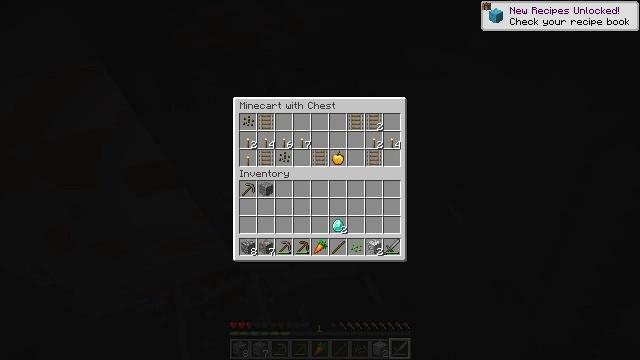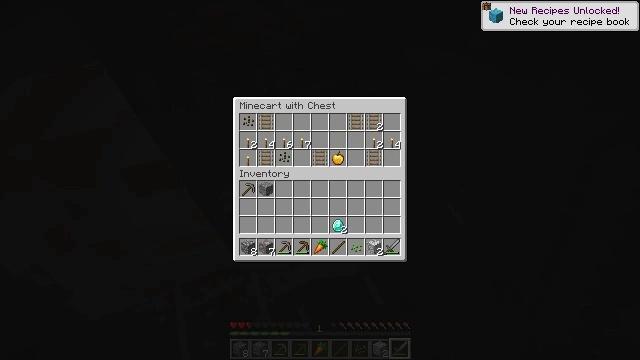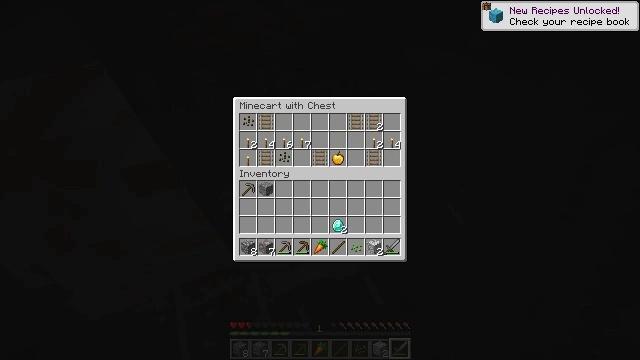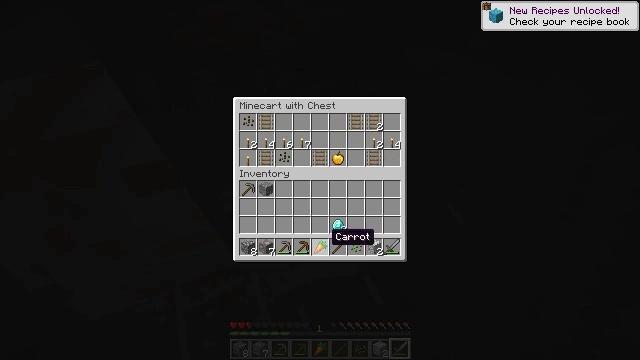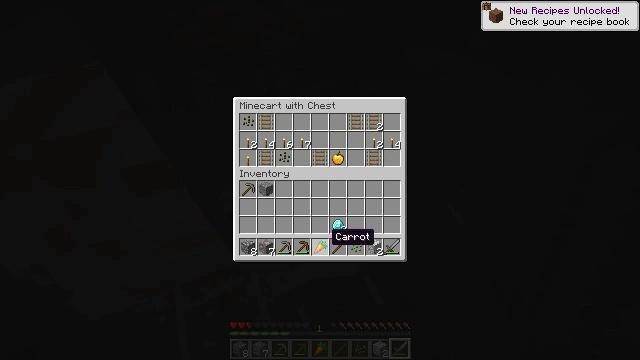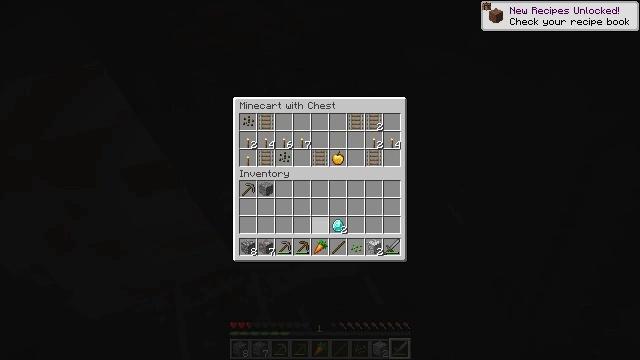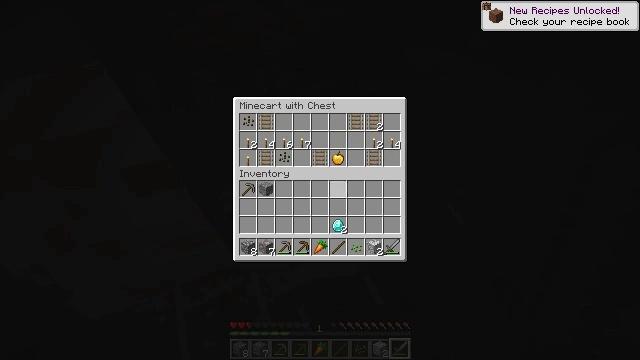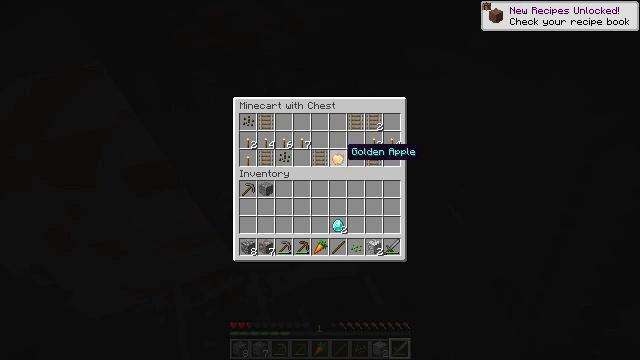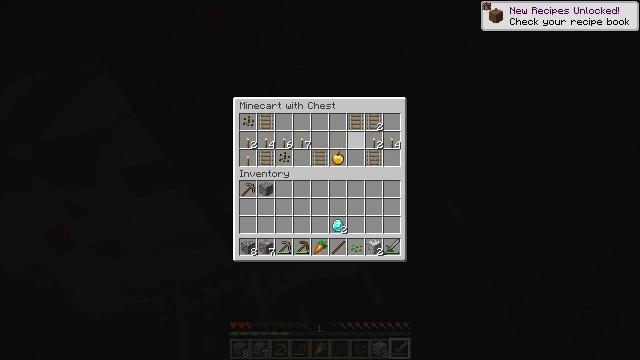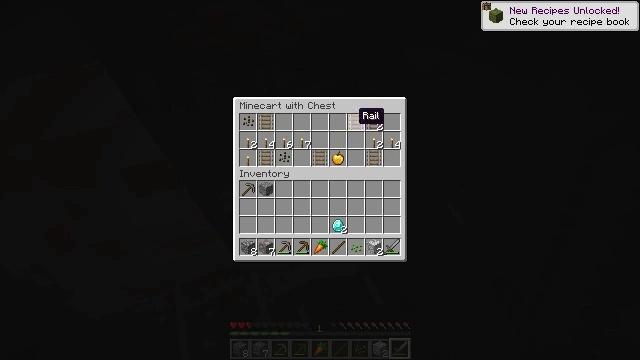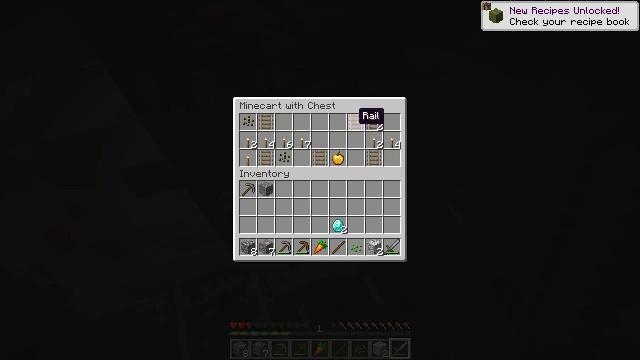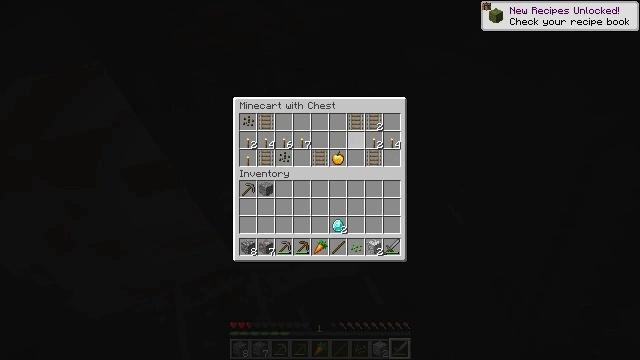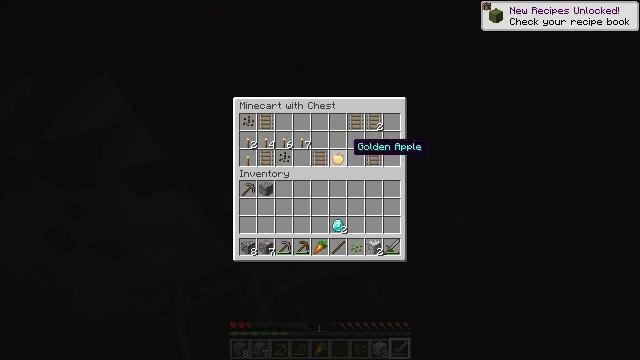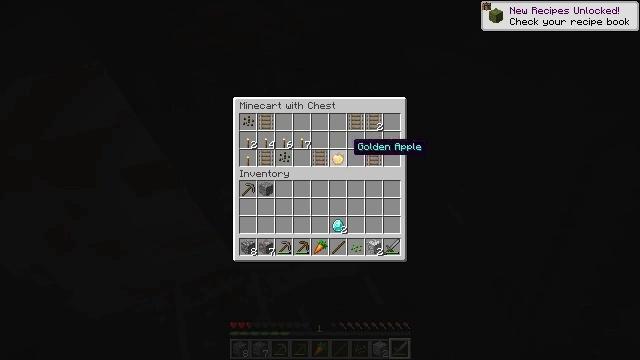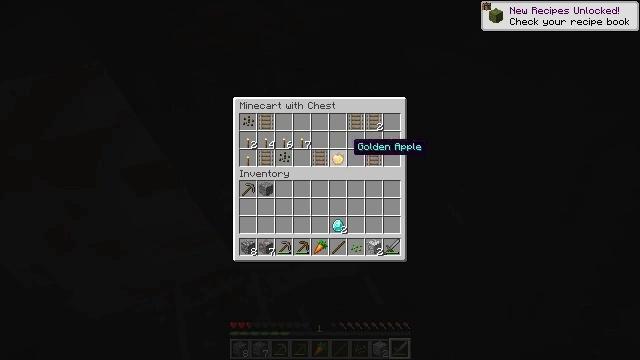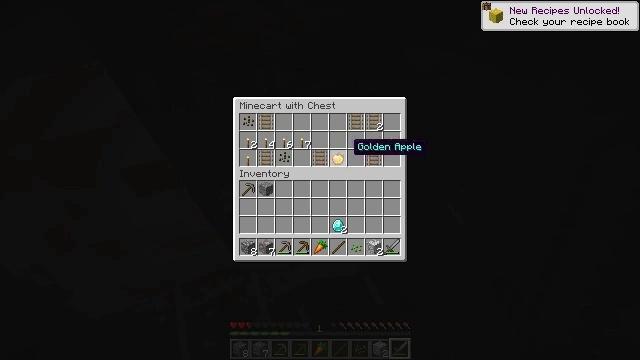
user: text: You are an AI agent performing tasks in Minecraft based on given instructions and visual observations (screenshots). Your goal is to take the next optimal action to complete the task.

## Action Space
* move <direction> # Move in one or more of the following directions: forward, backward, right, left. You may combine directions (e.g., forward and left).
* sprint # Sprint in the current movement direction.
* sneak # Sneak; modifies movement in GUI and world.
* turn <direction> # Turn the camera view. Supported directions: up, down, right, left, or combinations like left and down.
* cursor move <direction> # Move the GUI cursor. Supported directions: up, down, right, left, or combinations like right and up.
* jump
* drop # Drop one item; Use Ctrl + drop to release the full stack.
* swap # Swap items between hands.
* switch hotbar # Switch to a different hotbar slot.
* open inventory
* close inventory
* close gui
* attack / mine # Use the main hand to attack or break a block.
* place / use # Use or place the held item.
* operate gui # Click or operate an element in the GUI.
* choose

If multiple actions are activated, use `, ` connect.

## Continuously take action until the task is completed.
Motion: motion action
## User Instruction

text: Collect gravel for your inventory.
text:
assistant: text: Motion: no_op
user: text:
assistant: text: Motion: no_op
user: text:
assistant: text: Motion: turn down
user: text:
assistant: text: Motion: no_op
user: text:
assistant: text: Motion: turn up
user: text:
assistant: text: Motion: turn up
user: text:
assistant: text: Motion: turn right and up
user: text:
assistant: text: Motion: turn right and up
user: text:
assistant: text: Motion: turn up
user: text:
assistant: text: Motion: no_op
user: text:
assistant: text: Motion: turn down
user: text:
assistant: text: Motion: turn down
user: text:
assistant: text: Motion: no_op
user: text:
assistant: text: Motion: no_op
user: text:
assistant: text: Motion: no_op
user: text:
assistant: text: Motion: no_op
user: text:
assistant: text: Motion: no_op
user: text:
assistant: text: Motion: no_op
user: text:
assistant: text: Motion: attack / mine
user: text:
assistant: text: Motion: attack / mine
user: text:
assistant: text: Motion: attack / mine
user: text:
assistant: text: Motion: turn down
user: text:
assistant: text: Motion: turn down
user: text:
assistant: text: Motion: turn down
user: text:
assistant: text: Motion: no_op
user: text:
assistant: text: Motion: no_op
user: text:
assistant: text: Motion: turn down
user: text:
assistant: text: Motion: turn down
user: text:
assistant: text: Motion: no_op
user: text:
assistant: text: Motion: no_op